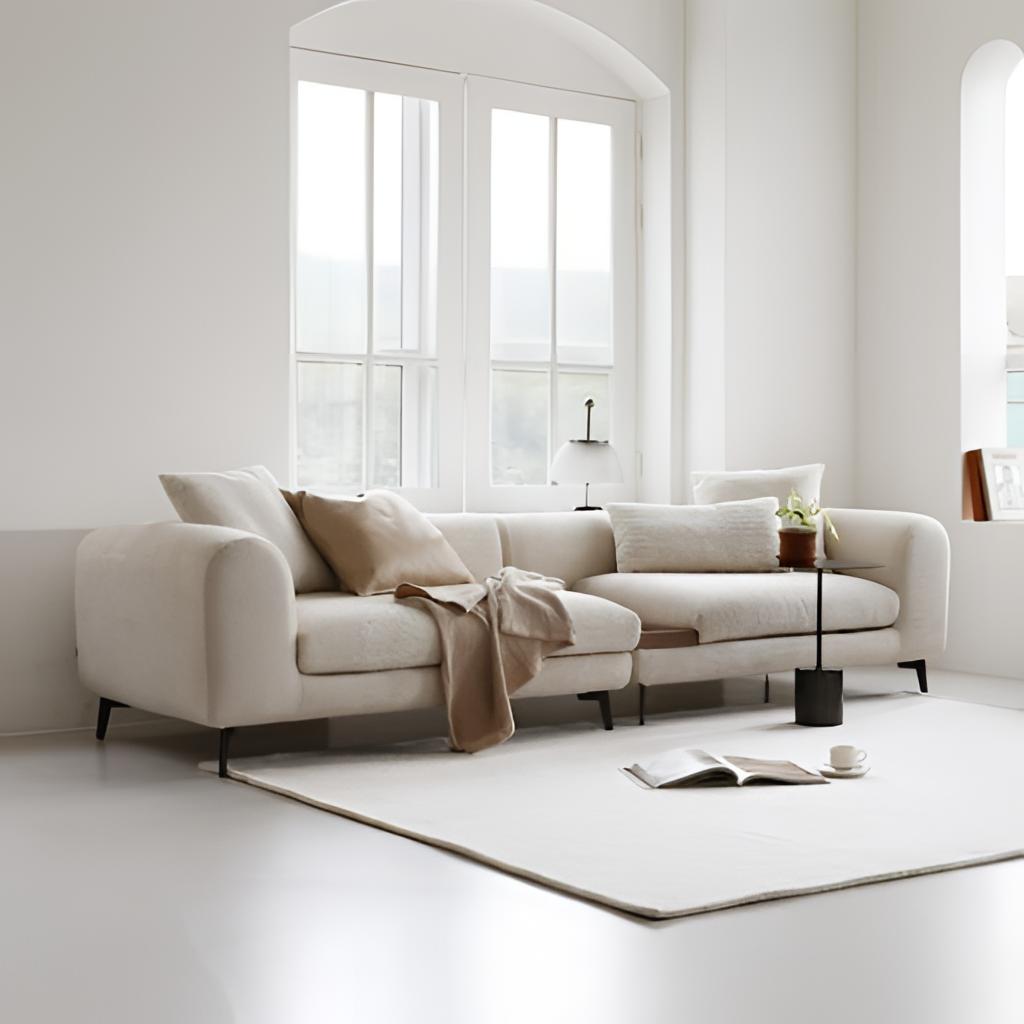
living room, fabric sofa, white tile flooring, with solid pattern, white paint wallpaper, with solid pattern, minimalist